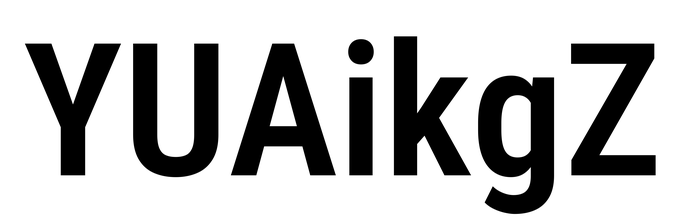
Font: Roboto_Condensed_SemiBold